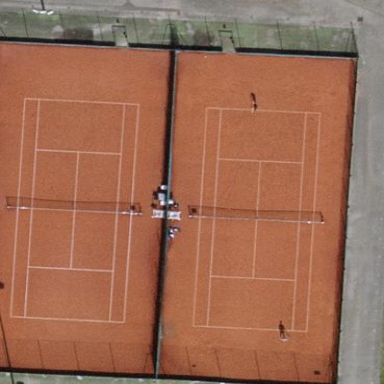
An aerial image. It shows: Tennis court on pitch.